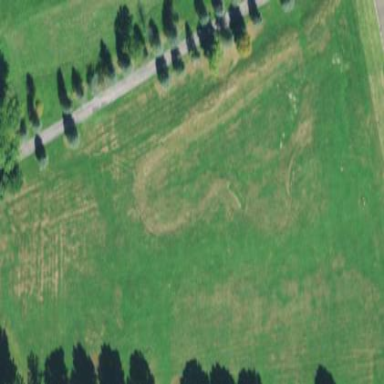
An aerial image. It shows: Grassy area used as driving range for golf.